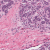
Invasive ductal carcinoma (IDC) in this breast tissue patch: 0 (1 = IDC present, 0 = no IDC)